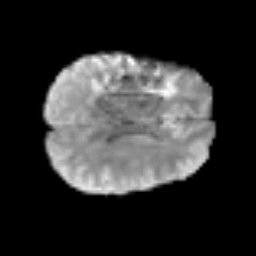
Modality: T2w
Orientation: axial
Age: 42
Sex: male
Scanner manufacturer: siemens
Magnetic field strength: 3 T
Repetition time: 3.2 s
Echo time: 0.081 s